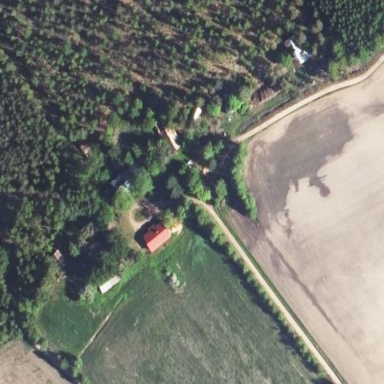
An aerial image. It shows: Farm with farmyard.